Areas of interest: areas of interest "Home Appliance and Electronics Store"
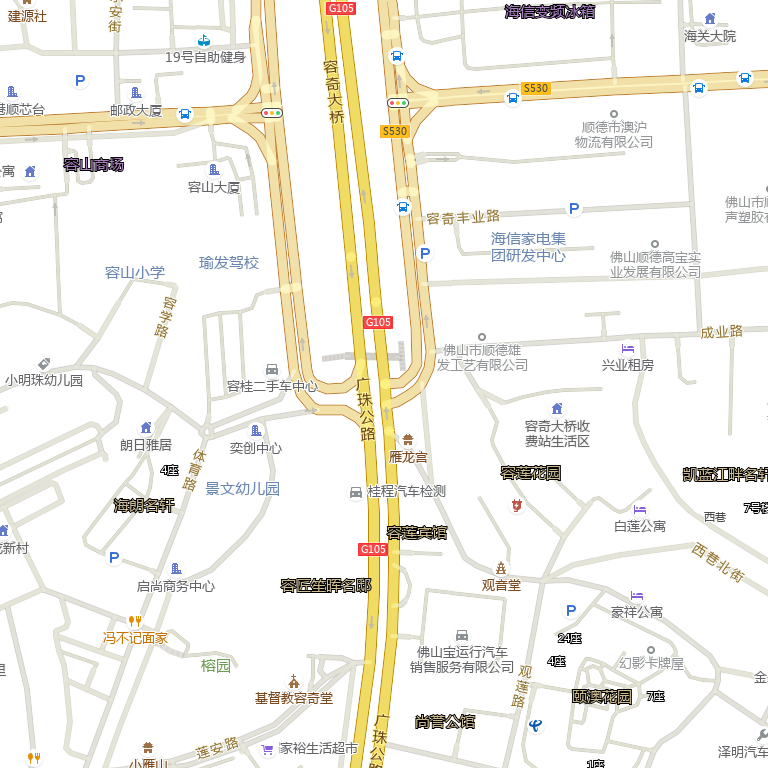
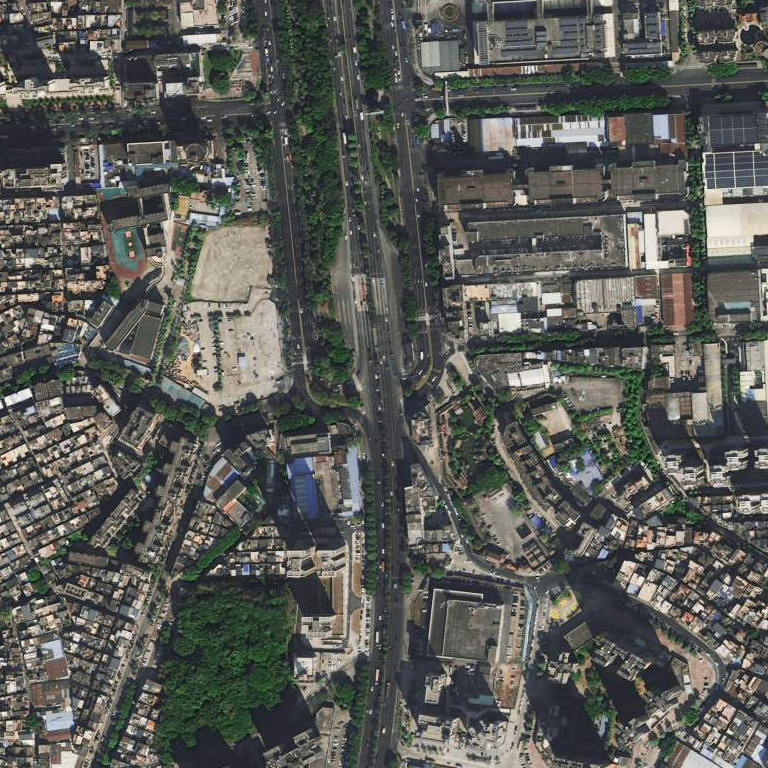